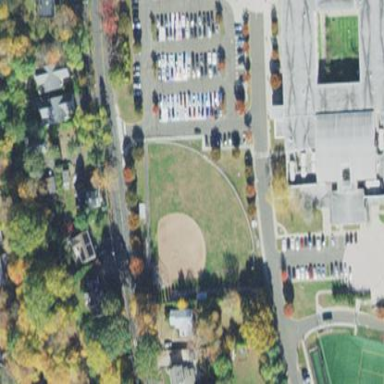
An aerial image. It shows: Baseball pitch for leisure land activities.